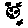
Label: moon